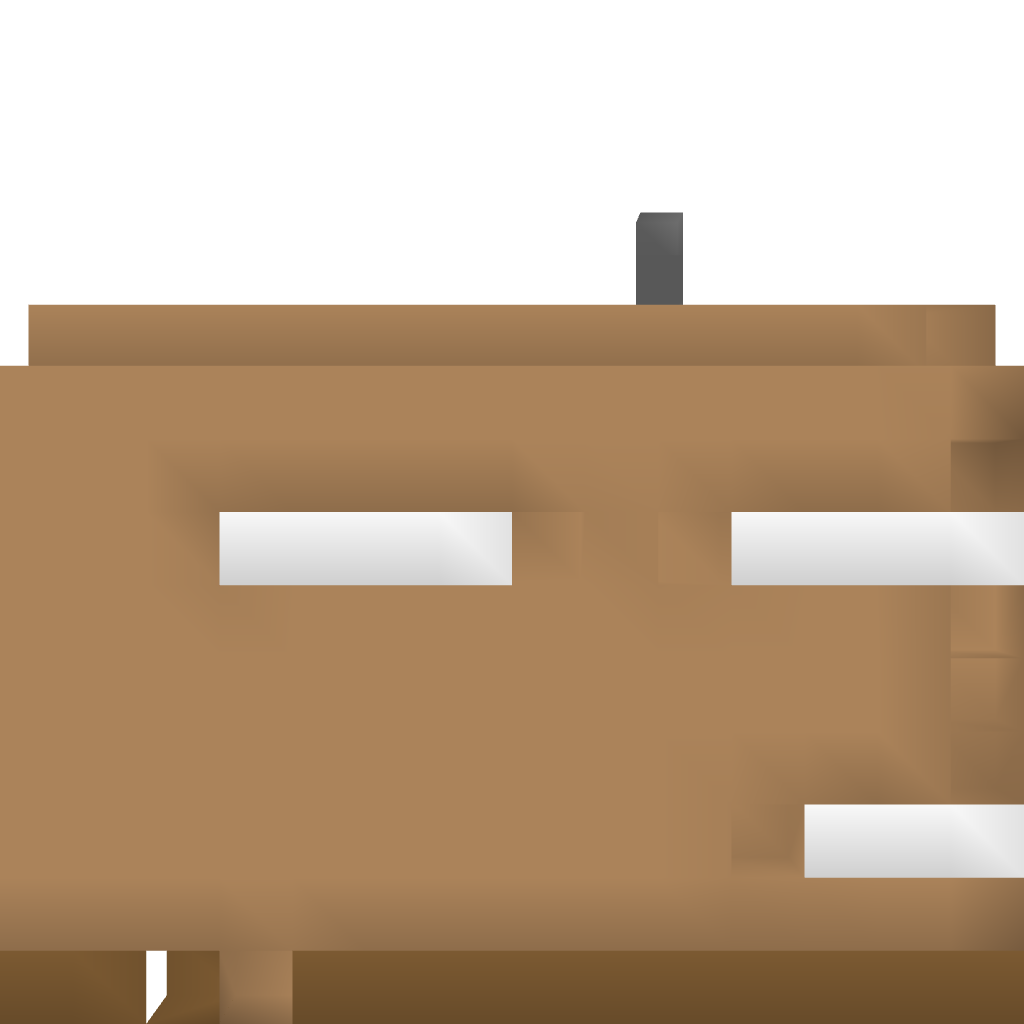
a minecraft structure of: Modern house good quality